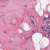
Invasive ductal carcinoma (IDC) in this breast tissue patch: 0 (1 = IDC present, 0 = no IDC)